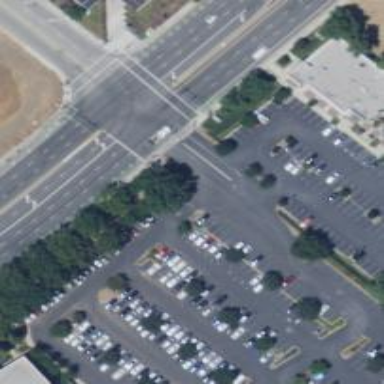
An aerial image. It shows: Solid stop line on the road marking.